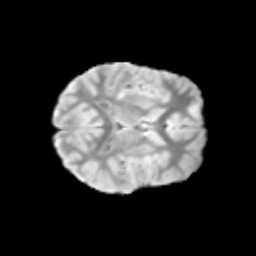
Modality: T2w
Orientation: axial
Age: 9
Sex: female
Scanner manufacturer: siemens
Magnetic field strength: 3 T
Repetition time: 3.8 s
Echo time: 0.07 s